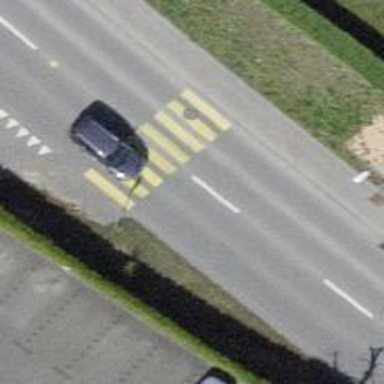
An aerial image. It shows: Uncontrolled zebra crossing.